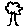
Label: tree